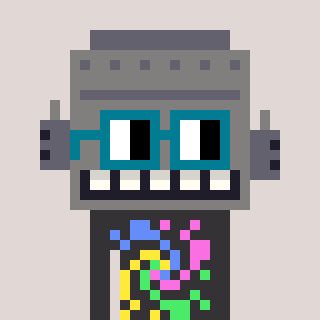
a pixel art character with square dark green glasses, a robot-shaped head and a grayscale-colored body on a warm background